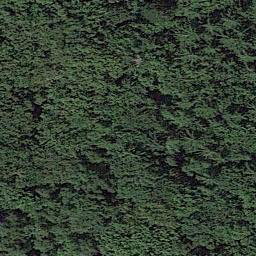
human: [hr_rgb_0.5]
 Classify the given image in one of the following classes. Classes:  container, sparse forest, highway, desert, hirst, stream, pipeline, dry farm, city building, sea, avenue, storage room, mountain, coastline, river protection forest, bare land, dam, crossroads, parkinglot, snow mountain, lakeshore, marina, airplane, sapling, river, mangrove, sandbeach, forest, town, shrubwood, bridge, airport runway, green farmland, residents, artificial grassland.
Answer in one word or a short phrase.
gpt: forest